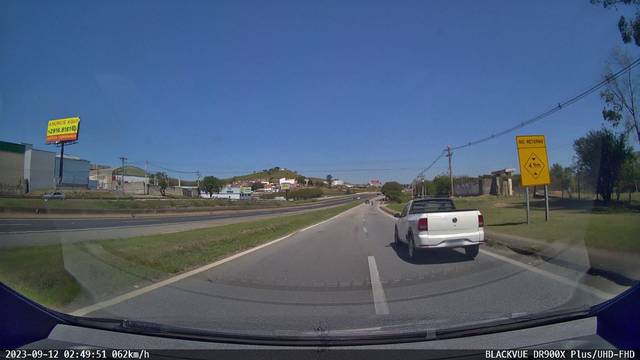
Region: Brazil
Coordinates: -23.513, -47.424